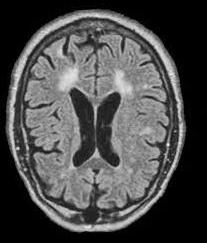
Label: notumor